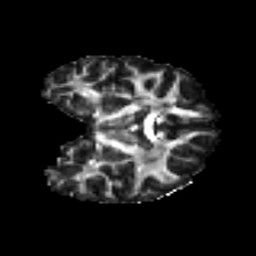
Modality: FA
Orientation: coronal
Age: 23
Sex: female
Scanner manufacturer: ge
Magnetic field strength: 3 T
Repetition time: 7.8 s
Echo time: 0.0606 s